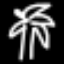
Label: palm tree